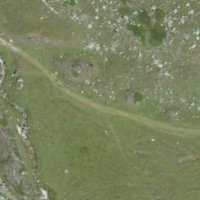
EUNIS habitat code: 26
Species observed at this site:
Anthyllis vulneraria
Stauroderus scalaris
Viola calcarata